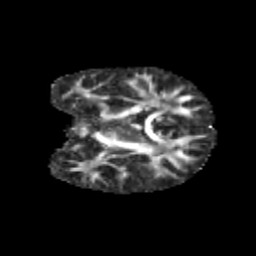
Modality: FA
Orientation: coronal
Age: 10
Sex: male
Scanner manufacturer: siemens
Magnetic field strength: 3 T
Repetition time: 3.8 s
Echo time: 0.07 s